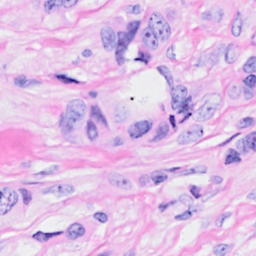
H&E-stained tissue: Breast